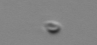
Label: nanoplankton_mix